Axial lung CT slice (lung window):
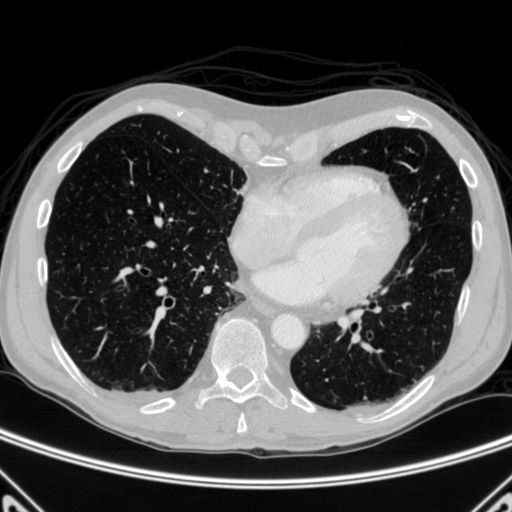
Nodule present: no